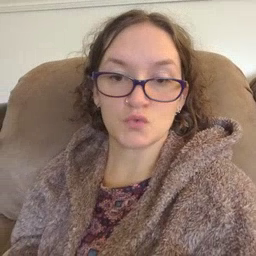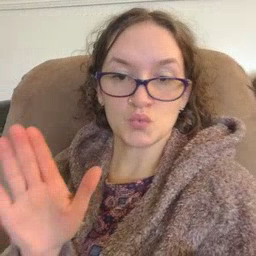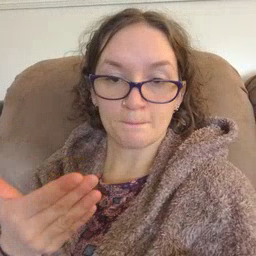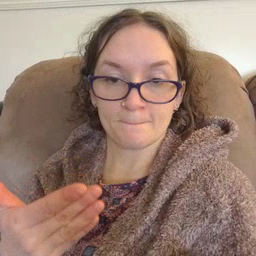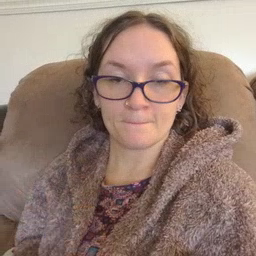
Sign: room